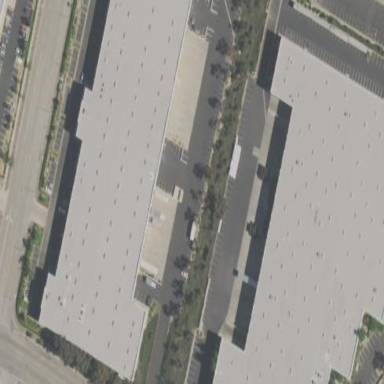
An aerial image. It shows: Warehouse.